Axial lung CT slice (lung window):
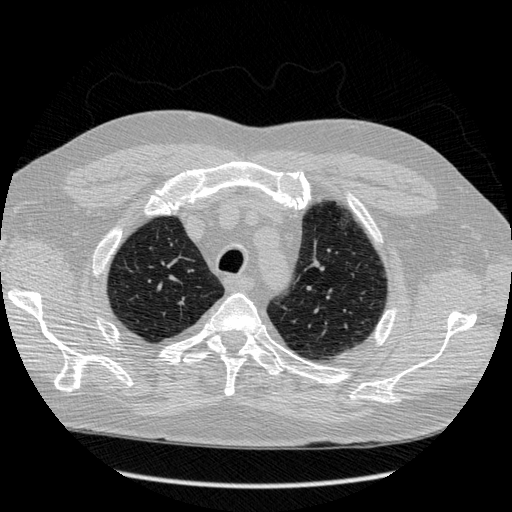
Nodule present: no